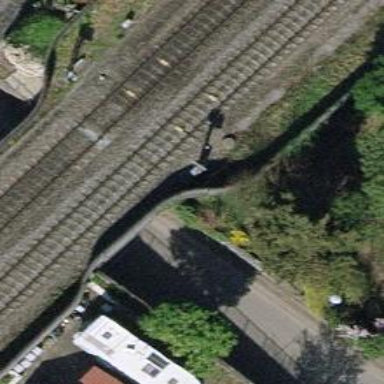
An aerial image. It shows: Railway bridge with electrified tracks and single contact line.